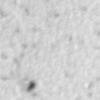
Label: no_change